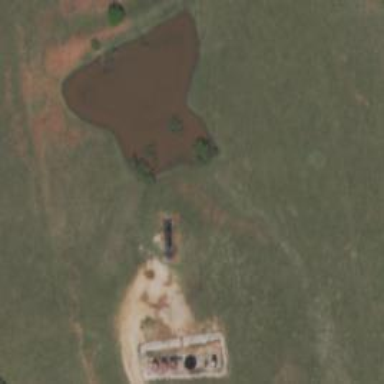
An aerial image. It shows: Petroleum well.